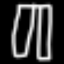
Label: pants